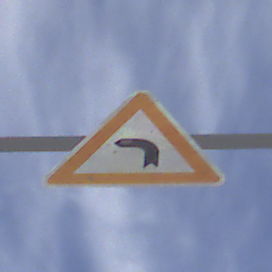
Verkehrszeichen: KurveLinks
Umgebung: Outdoor, Suburban
Tageszeit: MorningAfternoon
Wetter: PartlyCloudy
Licht: Natural
Jahreszeit: NotSpecified
Kontrast: HighContrast